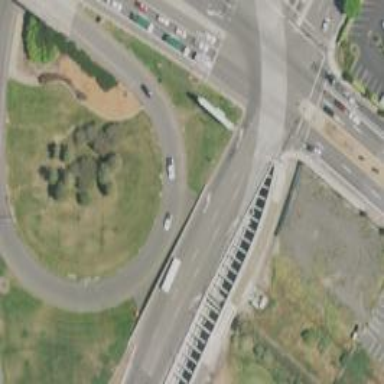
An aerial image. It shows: Trunk link highway.